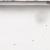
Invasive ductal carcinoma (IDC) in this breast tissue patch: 0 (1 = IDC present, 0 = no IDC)